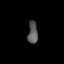
Tissue: skin
Cell type: Epithelial cells
Senescence score: 0.6931
Nuclear area (px): 219
Mean DAPI intensity: 87.119